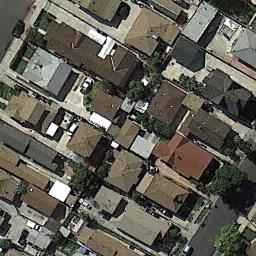
Label: residential